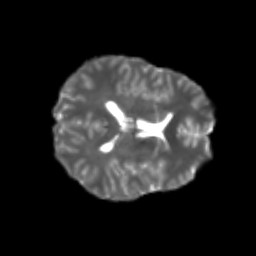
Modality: T2w
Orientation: axial
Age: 21
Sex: male
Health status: healthy
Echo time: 0.074 s